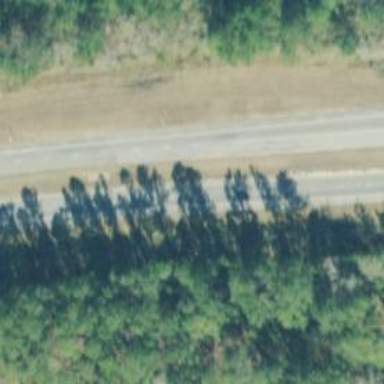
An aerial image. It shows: Asphalt road classified as trunk highway.